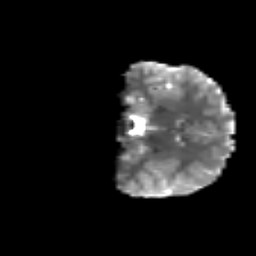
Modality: T2w
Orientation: coronal
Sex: female
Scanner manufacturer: siemens
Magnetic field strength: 3 T
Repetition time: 5 s
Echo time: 0.071 s